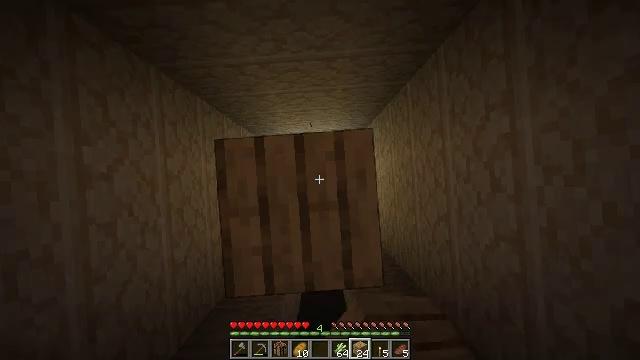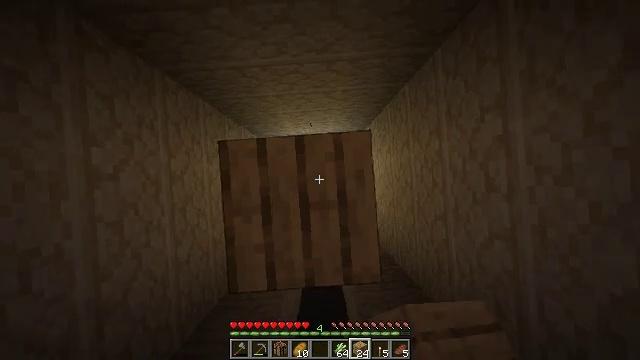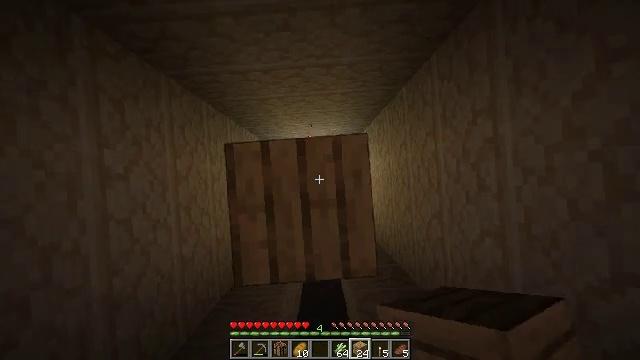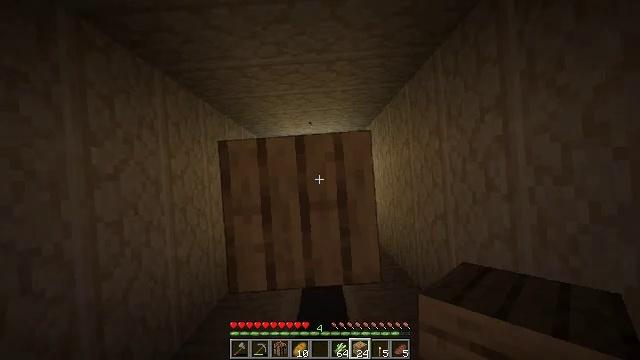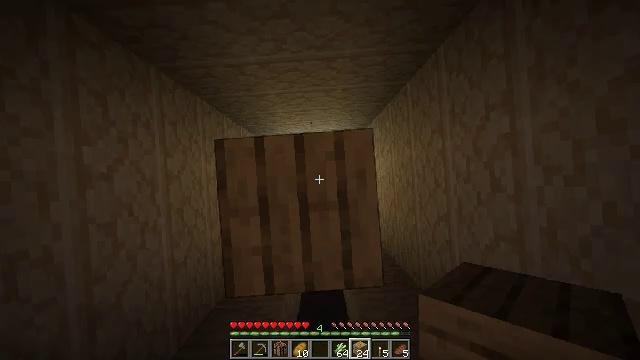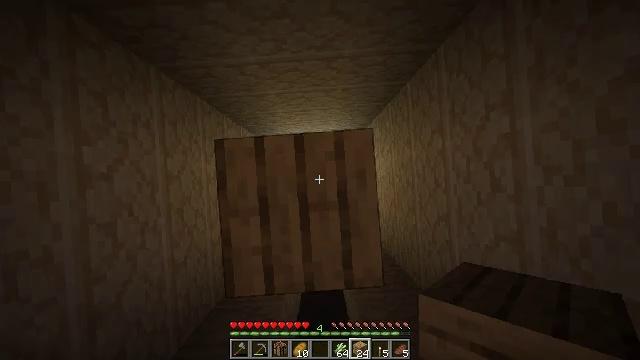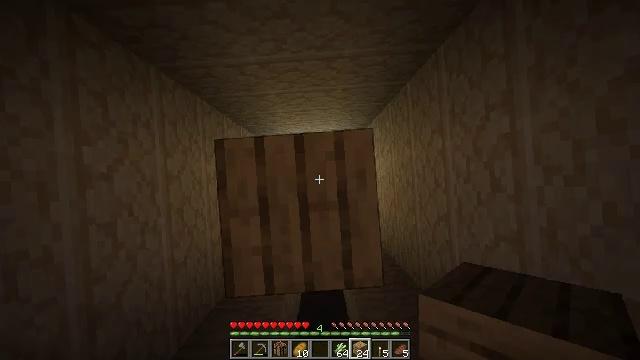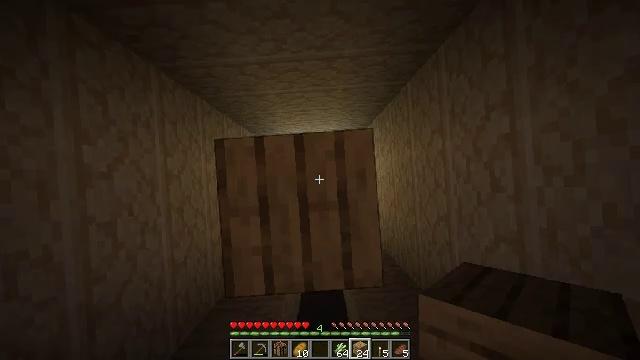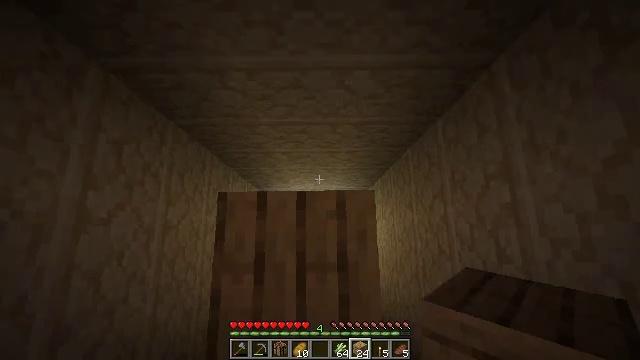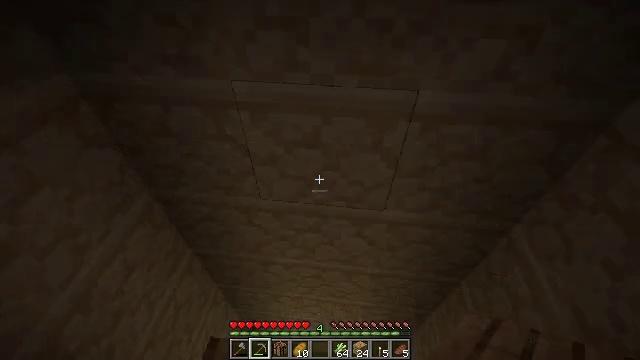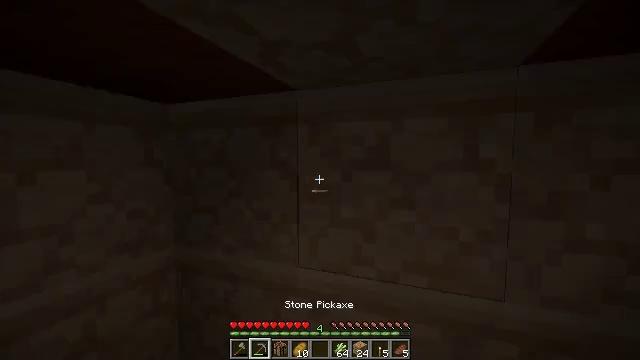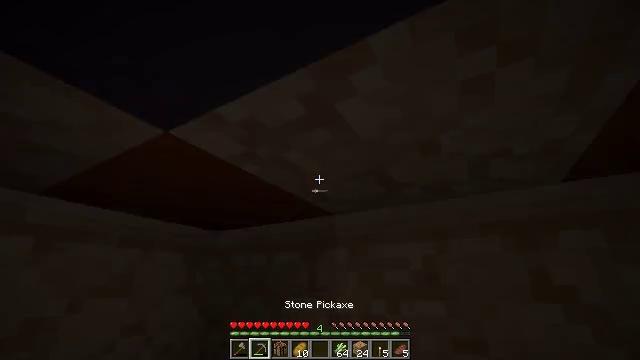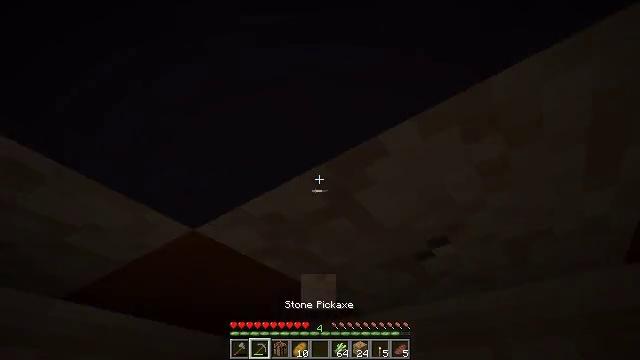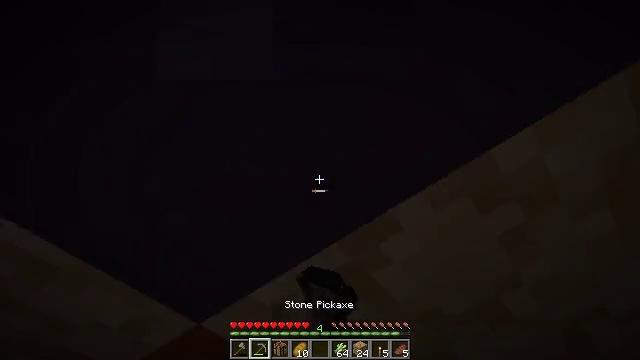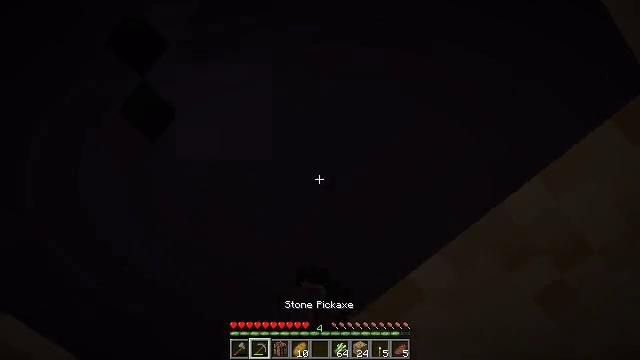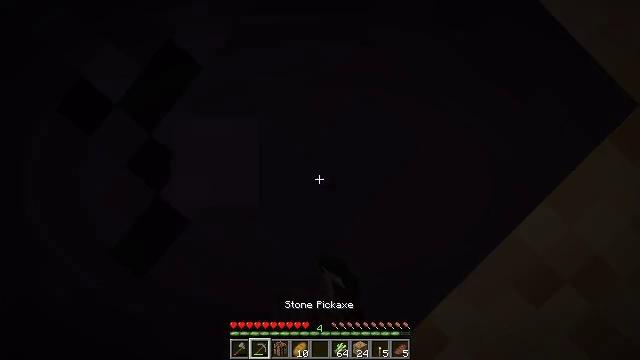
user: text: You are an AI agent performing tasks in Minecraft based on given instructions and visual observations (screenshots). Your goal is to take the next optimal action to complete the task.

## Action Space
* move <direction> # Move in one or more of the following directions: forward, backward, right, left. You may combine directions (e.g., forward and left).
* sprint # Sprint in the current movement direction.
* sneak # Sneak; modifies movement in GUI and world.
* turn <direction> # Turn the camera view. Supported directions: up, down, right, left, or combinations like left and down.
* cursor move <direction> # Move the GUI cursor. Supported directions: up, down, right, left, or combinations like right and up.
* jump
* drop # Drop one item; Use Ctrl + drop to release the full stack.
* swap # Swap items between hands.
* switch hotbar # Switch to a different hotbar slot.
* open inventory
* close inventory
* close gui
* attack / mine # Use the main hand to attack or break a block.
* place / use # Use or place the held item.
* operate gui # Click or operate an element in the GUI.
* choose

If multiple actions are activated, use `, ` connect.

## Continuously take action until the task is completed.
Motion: motion action
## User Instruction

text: Extract blue terracotta from the ground or building.
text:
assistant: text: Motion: jump
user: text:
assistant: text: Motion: jump
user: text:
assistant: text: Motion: jump
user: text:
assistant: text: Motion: jump
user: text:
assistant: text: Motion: jump
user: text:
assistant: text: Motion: jump
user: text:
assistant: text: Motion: no_op
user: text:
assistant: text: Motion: turn left and up
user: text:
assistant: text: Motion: turn left and up, switch to hotbar 2
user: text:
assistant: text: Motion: turn left and up, switch to hotbar 2
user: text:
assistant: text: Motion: turn left and up, switch to hotbar 2
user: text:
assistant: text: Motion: turn left and up, attack / mine, switch to hotbar 2
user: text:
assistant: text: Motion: turn left and up, attack / mine
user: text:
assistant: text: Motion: turn left and up, attack / mine
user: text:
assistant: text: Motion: turn left and up, attack / mine
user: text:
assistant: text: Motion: turn left and up, attack / mine
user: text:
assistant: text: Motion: attack / mine
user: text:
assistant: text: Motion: attack / mine
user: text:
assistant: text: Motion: attack / mine
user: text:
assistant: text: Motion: attack / mine
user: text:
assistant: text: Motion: attack / mine
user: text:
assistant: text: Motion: attack / mine
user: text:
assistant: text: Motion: attack / mine
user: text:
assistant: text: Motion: attack / mine
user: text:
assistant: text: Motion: turn left, attack / mine
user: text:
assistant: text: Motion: turn left, attack / mine
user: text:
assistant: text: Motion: turn left, attack / mine
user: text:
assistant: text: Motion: attack / mine